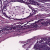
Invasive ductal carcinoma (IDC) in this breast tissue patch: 0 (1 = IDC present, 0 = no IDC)